Question: This is my query which takes about 1.5 seconds. Can I lower this?
'''
SELECT *
FROM
(SELECT
ROW_NUMBER() OVER (ORDER BY NAME asc) peta_rn,
peta_query.*
FROM
(SELECT
BOOK, PAGETRIMMED, NAME, TYPE, PDF
FROM
CCWiseDocumentNames2 cdn
INNER JOIN
CCWiseInstr2 cwi ON cwi.ID = cdn.ID) as peta_query) peta_paged
WHERE
peta_rn > <PHONE> AND peta_rn <= <PHONE>
'''
These are my table structures:
'''
CREATE TABLE [dbo].[CCWiseDocumentNames2](
[ID] [int] NULL,
<URL> NULL,
<URL> NULL,
<URL> NULL,
<URL> NULL,
<URL> NULL
) ON [PRIMARY]
CREATE TABLE [dbo].[CCWiseInstr2](
[ID] [int] NULL,
<URL> NULL,
[DATE] [datetime] NULL,
<URL> NULL,
[BOOK] [int] NULL,
<URL> NULL,
<URL> NULL,
<URL> NULL,
<URL> NULL,
<URL> NULL,
<URL> NULL,
<URL> NULL,
<URL> NULL,
[PageINT] [int] NULL,
<URL> NULL,
[IdAuto] [int] NOT NULL
) ON [PRIMARY]
'''
This is my execution plan:

As you can see it is 97% clustered index seek and 3% index scan. Any way to improve this query further?
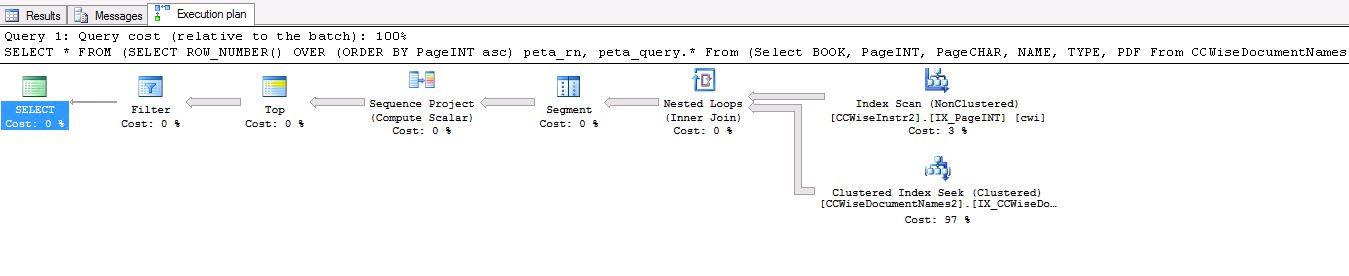
Answer: You can't add rownumber on the fly to more than a million rows and expect a where clause will instantly recognize those rows with the newly generated rownumbers.